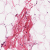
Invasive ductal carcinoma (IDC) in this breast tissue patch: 0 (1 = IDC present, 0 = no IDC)